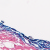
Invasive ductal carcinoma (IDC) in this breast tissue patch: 0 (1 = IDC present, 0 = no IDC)